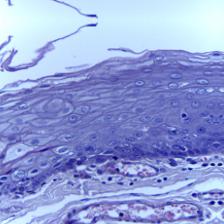
Diagnosis: Normal